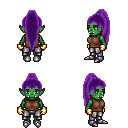
a pixel art fantasy rpg character, female body template, orc, green skin, brown sleeveless shirt, metal pants, purple extra-long topknot hairstyle, gold gloves, metal boots, four views (front, back, left, right), 2x2 character sprite sheet, small pixel art, hard edges, no anti-aliasing